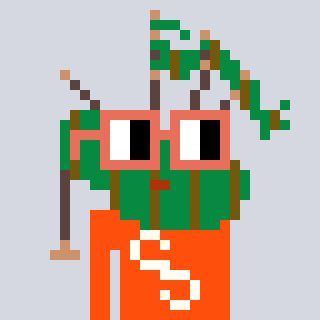
a pixel art character with square orange glasses, a bagpipe-shaped head and a orange-colored body on a cool background